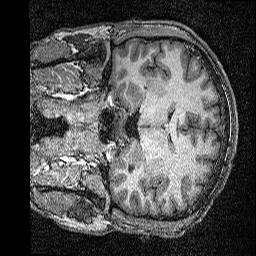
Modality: T1w
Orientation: coronal
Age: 24
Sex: male
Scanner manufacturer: siemens
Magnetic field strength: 3 T
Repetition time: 2.53 s
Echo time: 0.00342 s